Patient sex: F
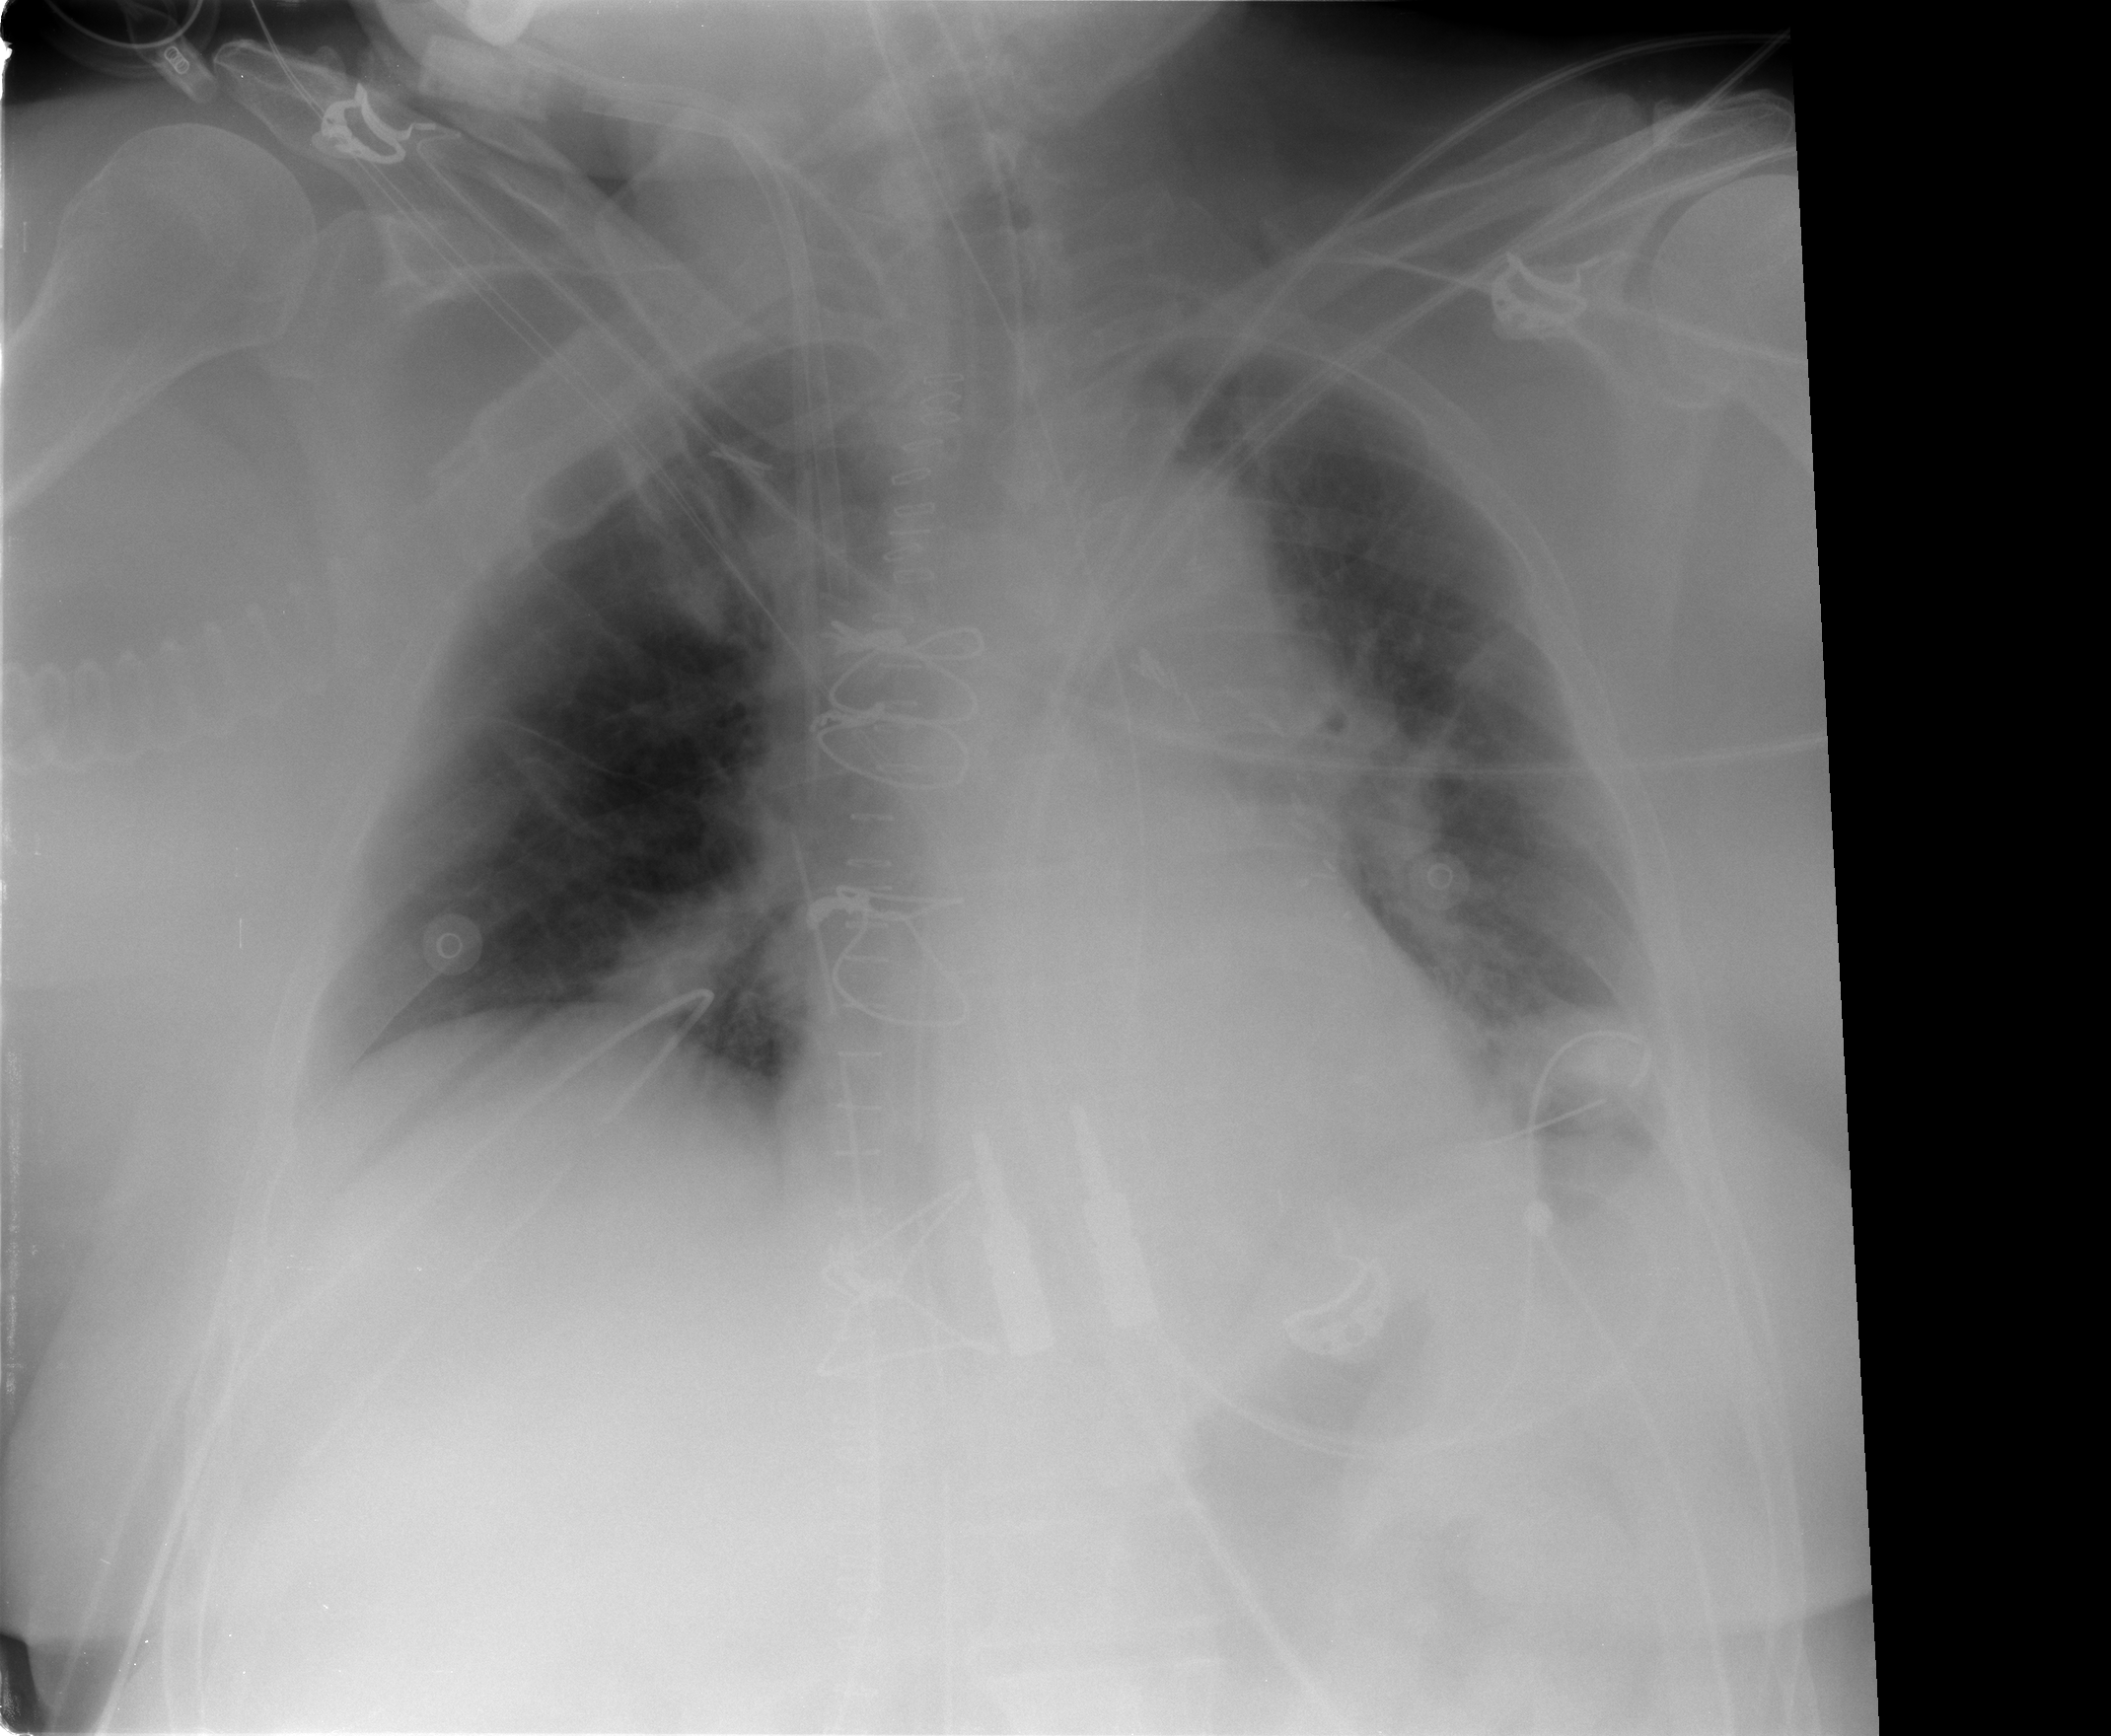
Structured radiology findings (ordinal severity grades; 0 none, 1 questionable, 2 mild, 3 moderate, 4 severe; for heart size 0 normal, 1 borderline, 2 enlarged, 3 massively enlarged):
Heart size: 2
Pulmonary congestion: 2
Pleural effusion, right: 0
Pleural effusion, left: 0
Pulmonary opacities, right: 0
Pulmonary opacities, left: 0
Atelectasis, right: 0
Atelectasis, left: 2